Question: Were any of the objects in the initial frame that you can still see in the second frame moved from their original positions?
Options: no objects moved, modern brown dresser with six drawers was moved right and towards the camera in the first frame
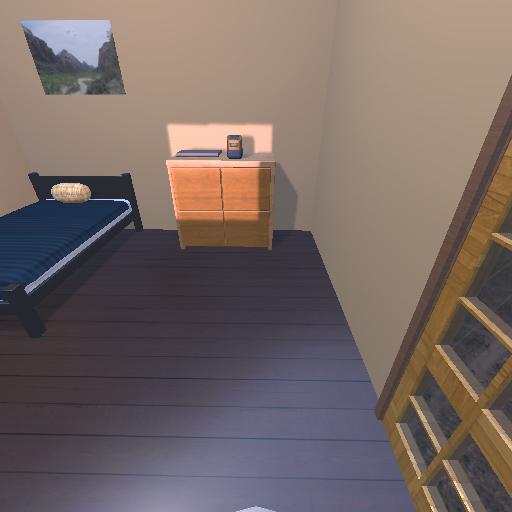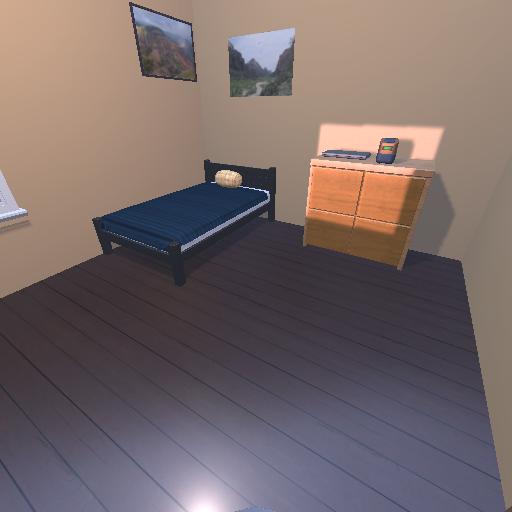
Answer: no objects moved